Question: As it is possible to download a copy of your Facebook data archive, and it provides html files of every individual chat you have. I would like to be able to get that into a dataframe for further analysis.
An example of one of the files looks like this:

and I have uploaded an example of that html file here: <URL>
My ideal would be to get the data into a dataframe with the columns: sender, message, time.
So using
'''
library(rvest)
doc <- "https://gist.githubusercontent.com/eldenvo/182efcd870f74d715b202f3ccdae335e/raw/1b53610459790489efb43ab6caa0f15103d391a1/facebook-message.html"
doc %>% read_html()
'''
returns
'''
#> {xml_document}
#> <html>
#> [1] <head>
<meta http-equiv="Content-Type" content="text/html; charset=UTF-8">
<base href="../">
<style type="text/c ...
#> [2] <body>
<a href="html/messages.htm">Back</a><br><br><div class="thread">Conversation with p1, p2<div class="message ..
'''
And using the selector tool in Chrome to try and extract something more:
'''
doc %>% read_html() %>% html_node(xpath = '/html/body/div/div[1]')
#> {xml_node}
#> <div class="message">
#> [1] <div class="message_header">
<span class="user">p1</span><span class="meta">Monday, 19 March 2012 at 23:29 UTC</sp ...
'''
or
'''
doc %>% read_html() %>% html_node(xpath = '/html/body/div/p/text()') %>% html_text()
#> [1] "I didn't see your message before, i'm sorry that i didn't answer. Next time i promise !!"
'''
I'm not very familiar with 'html' or 'rvest' so I'm not sure about the best way to extract the full list of messages and associated info into a 'data.frame'.
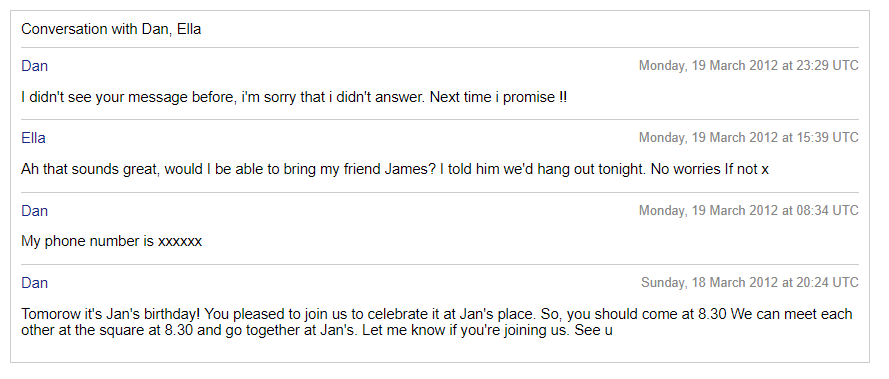
Answer: This article could help you a lot: <URL>
Especially the hint for <URL>, which makes it a lot easier to find appropriate tags to extract.
Your current example would work like this:
'''
library(tidyverse)
library(rvest)
doc <- "https://gist.githubusercontent.com/eldenvo/182efcd870f74d715b202f3ccdae335e/raw/1b53610459790489efb43ab6caa0f15103d391a1/facebook-message.html"
pg <- doc %>% read_html()
'''
We create a little helper to re-use a few times:
'''
extract_nodes <- function(pg, css) {
pg %>%
html_nodes(css) %>%
html_text()
}
'''
Next, we extract the relevant part about the date. After that, we need to process and parse the date. I remove the beginning of the string "Monday, ....", afterwards it is just a matter of setting the correct parameters for 'parse_datetime', which can be found in the help-file.
'''
dates <- pg %>%
extract_nodes("span[class='meta']") %>%
str_replace("^.*,\s", "") %>%
parse_datetime(format = "%d %B %Y %* %H:%M %*")
'''
Once the dates are settled, we can easily parse messages and users:
'''
result <- data_frame(
user = extract_nodes(pg, "span[class='user']"),
dates = dates,
message = extract_nodes(pg, "p")
)
result
#> # A tibble: 4 x 3
#> user dates
#> <chr> <dttm>
#> 1 p1 2012-03-19 23:29:00
#> 2 p2 2012-03-19 15:39:00
#> 3 p1 2012-03-19 08:34:00
#> 4 p1 2012-03-18 20:24:00
#> # ... with 1 more variables: message <chr>
'''